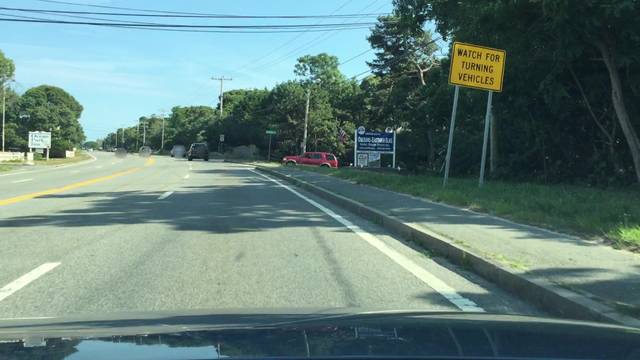
Region: United States
Coordinates: 41.848, -69.987